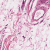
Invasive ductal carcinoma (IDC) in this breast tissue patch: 0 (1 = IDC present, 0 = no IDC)